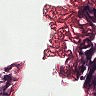
Metastatic tissue present: no